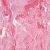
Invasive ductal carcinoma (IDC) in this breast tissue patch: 0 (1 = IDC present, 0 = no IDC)